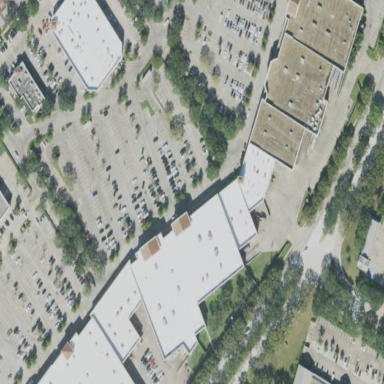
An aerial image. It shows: Mall building.